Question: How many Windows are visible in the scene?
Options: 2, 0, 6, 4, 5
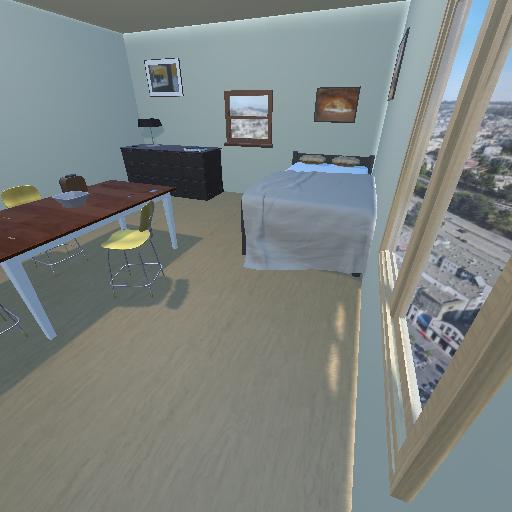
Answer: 2